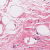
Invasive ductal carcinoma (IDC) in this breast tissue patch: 0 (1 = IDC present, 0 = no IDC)